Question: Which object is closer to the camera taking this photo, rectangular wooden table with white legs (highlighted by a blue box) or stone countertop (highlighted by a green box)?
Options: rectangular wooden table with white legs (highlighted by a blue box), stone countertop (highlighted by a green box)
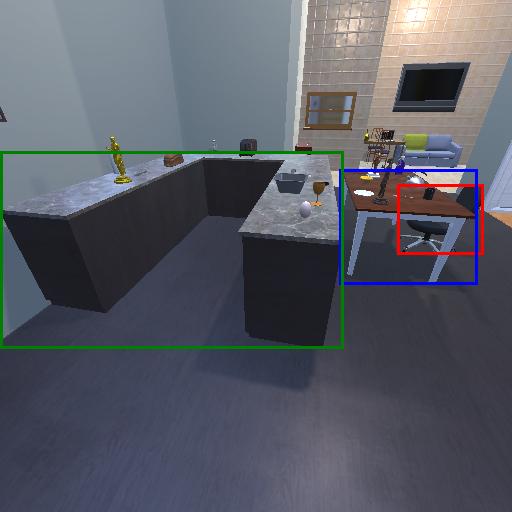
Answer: rectangular wooden table with white legs (highlighted by a blue box)